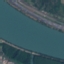
Label: River